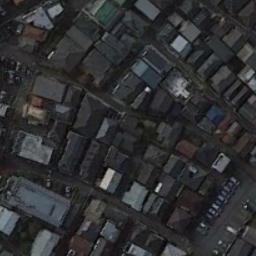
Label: dense_residential